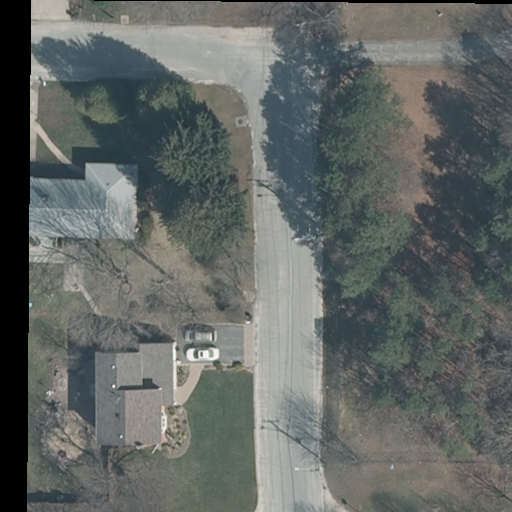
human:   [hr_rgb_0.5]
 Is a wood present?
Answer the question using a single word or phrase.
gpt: yes

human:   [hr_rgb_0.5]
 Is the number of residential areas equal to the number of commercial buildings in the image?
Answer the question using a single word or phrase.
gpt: no

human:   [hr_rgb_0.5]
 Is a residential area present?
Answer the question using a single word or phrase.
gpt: yes

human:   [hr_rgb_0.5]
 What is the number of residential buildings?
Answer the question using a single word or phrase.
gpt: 2

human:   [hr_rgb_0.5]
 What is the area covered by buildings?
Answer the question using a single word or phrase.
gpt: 664m2

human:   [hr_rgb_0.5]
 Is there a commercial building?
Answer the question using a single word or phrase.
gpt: no

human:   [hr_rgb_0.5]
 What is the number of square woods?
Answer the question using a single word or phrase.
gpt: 0

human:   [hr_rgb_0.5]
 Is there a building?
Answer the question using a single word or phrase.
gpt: yes

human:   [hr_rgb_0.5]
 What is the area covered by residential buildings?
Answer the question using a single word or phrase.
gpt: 664m2

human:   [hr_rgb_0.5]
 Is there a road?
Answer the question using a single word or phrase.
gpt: yes

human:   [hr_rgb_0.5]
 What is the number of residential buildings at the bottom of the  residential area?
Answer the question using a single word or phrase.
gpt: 0

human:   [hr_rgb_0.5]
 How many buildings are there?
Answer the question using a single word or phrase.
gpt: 2

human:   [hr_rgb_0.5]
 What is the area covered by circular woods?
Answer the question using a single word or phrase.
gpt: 0m2

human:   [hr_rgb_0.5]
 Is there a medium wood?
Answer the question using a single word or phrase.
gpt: no

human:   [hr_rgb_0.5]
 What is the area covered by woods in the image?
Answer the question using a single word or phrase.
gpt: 1417m2

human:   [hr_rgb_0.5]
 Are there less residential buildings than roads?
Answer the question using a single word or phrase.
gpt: no

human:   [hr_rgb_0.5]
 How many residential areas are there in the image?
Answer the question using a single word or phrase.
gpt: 1

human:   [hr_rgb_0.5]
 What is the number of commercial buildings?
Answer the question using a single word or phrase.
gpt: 0

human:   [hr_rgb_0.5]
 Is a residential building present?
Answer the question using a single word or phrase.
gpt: yes

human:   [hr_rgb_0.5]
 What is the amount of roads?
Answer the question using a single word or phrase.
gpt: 2

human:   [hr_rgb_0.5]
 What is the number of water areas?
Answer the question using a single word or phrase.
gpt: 0

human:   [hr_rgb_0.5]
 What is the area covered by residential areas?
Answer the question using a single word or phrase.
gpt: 9196m2

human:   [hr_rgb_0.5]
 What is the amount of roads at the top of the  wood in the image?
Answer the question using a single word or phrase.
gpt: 2

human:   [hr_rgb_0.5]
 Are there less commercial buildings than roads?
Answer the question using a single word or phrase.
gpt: yes

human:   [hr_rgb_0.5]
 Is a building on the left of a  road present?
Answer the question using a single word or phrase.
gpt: yes

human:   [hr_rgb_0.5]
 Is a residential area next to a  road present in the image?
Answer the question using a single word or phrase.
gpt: yes

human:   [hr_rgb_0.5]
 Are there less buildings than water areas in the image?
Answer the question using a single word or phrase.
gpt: no

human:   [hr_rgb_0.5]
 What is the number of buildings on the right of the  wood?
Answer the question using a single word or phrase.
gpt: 0

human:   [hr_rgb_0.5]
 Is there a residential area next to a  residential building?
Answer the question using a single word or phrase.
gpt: yes

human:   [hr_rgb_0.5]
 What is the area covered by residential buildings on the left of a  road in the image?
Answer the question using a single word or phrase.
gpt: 664m2

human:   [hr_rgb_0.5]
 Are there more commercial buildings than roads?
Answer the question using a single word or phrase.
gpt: no

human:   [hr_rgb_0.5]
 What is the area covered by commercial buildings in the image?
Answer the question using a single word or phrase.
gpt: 0m2

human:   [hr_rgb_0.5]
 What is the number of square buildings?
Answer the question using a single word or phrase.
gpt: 0

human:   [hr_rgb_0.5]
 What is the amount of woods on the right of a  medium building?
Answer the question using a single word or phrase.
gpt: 1

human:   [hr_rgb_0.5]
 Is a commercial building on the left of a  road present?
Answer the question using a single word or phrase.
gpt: no

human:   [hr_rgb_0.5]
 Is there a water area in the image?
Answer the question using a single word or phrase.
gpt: no

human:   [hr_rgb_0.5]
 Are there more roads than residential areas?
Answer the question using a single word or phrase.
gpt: yes

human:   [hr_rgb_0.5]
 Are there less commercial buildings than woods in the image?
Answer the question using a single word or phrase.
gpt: yes

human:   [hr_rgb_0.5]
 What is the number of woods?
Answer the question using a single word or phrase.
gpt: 1

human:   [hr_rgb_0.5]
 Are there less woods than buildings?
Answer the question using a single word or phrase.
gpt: yes

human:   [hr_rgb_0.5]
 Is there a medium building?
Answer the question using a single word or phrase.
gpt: yes

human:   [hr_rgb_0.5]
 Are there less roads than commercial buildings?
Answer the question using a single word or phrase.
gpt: no

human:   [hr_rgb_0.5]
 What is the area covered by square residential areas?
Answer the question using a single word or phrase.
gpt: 0m2

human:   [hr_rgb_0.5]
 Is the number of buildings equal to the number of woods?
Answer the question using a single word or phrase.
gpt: no

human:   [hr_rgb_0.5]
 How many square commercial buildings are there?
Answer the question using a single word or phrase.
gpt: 0

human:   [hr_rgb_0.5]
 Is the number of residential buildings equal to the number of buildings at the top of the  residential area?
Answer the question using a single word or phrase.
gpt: yes

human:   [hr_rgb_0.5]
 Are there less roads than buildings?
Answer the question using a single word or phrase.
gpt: no

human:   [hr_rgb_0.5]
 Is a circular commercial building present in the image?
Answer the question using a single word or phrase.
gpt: no

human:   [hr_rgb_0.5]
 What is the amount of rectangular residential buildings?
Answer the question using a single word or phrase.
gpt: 0

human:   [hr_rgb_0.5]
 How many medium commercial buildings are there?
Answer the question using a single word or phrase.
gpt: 0

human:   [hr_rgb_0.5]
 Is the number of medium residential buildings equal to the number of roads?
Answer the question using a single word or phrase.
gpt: yes

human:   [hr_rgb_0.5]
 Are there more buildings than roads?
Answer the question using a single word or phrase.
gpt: no

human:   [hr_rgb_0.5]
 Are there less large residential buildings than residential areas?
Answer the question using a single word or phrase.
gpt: yes

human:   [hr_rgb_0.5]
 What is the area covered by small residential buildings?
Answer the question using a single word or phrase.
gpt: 0m2

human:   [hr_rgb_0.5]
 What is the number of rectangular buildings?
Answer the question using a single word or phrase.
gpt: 0

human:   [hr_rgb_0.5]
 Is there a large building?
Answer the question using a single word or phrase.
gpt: no

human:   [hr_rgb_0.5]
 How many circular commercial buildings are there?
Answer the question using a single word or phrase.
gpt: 0

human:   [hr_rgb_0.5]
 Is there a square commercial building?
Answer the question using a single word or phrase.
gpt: no

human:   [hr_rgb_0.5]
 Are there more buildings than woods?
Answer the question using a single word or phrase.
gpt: yes

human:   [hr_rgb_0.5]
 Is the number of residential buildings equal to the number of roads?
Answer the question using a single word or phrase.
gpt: yes

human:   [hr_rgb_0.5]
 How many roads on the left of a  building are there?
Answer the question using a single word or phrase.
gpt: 0

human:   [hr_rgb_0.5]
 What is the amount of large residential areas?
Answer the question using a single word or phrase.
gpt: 1

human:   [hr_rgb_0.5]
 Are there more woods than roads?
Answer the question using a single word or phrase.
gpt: no

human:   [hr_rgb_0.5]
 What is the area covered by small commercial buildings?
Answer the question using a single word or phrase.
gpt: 0m2